Question: I have made a template for an email that I have been working on for my company. The only problem is any time its forwarded from ms office it adds spacing in between the tables in the template. Is there anyway to stop this from happening? Its not there when the email arrives fresh from outlook only when its forwarded. So is there any code I can add to stop this?

'''
<html xmlns="http://www.w3.org/1999/xhtml">
<head>
<meta content="text/html; charset=utf-8" http-equiv="Content-Type" />
<title>Email Template Version 3</title>
<style type="text/css">
/* Base Table Resets */
body { margin: 0; padding: 0; -webkit-text-size-adjust: none; -ms-text-size-adjust: none; }
table { border-spacing: 0; }
table td { border-collapse: collapse; }
</style>
</head>
<body>
<!-- Main Email Setting (Background Color) -->
<table cellpadding="0" cellspacing="0" class="background" style="background-color: #CCCCCC; background-repeat: repeat-x" width="100%">
<tr>
<td align="center" valign="top">
<!-- Super Top Header -->
<table cellpadding="0" cellspacing="0" width="650">
<tr>
<td align="left" height="30" width="325"><span style="font-size: 12px; font-weight: normal; color: rgb(122, 122, 122); font-family: Helvetica,Arial,sans-serif; text-decoration: none;">July 31st, 2013</span></td>
<td align="right" height="30" width="325"><span style="font-size: 12px; color: rgb(122, 122, 122); font-family: Helvetica,Arial,sans-serif;">Having trouble viewing this email? <a href="#" style="color: #0075AA; text-decoration: none;">Click Here!</a></span></td>
</tr>
</table><!-- /Super Top Header -->
<!-- Header -->
<table cellpadding="0" cellspacing="0" style="background-color: #FFFFFF" width="650">
<tr>
<!-- Left Corner -->
<td width="15"><img alt="Left Corner" border="0" height="110" src="http://partspro.com/email/img/corners/tlcorner.gif" width="15" /></td>
<td align="left" valign="middle" width="620">
<table cellpadding="0" cellspacing="0" width="620">
<tr>
<!-- Parts Pro Logo -->
<td width="184">
<a href="http://www.partspro.com"><img alt="Parts Pro Logo" border="0" height="76" src="http://partspro.com/email/img/logos/partspro.gif" width="184" /></a>
</td>
<td width="3">&nbsp;</td>
<!-- Newswire Logo -->
<td width="345"><img alt="Parts Pro Newswire" border="0" height="76" src="http://partspro.com/email/img/logos/newswire.gif" width="345" /></td>
<td width="3">&nbsp;</td>
<td>
<!-- Social Media Top Icons -->
<table border="0" style="padding-left: 1px;" width="83">
<tr>
<!-- Facebook -->
<td>
<a href="https://www.facebook.com/PartsProCenters" target="_blank"><img alt="Facebook" border="0" height="37" src="http://partspro.com/email/img/icons/facebook.gif" width="39" /></a>
</td>
<!-- Linked In -->
<td>
<a href="http://www.linkedin.com/groups/Parts-Pro-Performance-Centers-<PHONE>" target="_blank"><img alt="LinkedIn" border="0" height="37" src="http://partspro.com/email/img/icons/linkedin.gif" width="39" /></a>
</td>
</tr>
<tr>
<!-- Twitter -->
<td>
<a href="https://twitter.com/PartsProPerform" target="_blank"><img alt="Twitter" border="0" height="37" src="http://partspro.com/email/img/icons/twitter.gif" width="39" /></a>
</td>
<!-- Youtube -->
<td>
<a href="http://www.youtube.com/user/PartsProCenters" target="_blank"><img alt="YouTube" border="0" height="37" src="http://partspro.com/email/img/icons/youtube.gif" width="39" /></a>
</td>
</tr>
</table><!-- /Social Media Top Icons -->
</td>
</tr>
</table>
</td>
<!-- Right Corner -->
<td width="15"><img alt="Right Corner" border="0" height="110" src="http://partspro.com/email/img/corners/trcorner.gif" width="15" /></td>
</tr>
</table><!-- /Header -->
<!-- Featured Image Table -->
<table cellpadding="0" cellspacing="0" style="background-color: #FFFFFF; padding: 0 15px;" width="620">
<tr>
<!-- Featured Image for the Email -->
<td align="center"><img alt="Featured Image" height="200" src="http://partspro.com/email/img/headers/header.png" width="620" /></td>
</tr>
</table><!-- /Featured Image Table -->
<!-- Main Body Table -->
<table cellpadding="0" cellspacing="0" style="background-color: #FFFFFF;" width="650">
<tr>
<!-- Feature 1 -->
<td style="font-size: 12px; color: rgb(122, 122, 122); line-height: 150%; font-family: trebuchet ms; padding: 15px;" valign="top" width="420">
<table border="0" cellpadding="0" cellspacing="0" width="420">
<tr>
<!-- Feature 1 Image -->
<td>
<img alt="News Feature 1" border="0" height="260" src="http://partspro.com/email/img/features/feature1.png" width="420" /><br /><br />
</td>
</tr>
<tr>
<!-- Feature 1 Header -->
<td height="25" valign="top"><span style="font-family: Helvetica, Arial, sans-serif; font-size: 18px; color: rgb(51, 51, 60)">Celebrate 75 Years of Edelbrock!</span></td>
</tr>
<tr>
<!-- Feature 1 Text -->
<td><span style="font-size: 12px; color: rgb(122, 122, 122); font-family: Helvetica,Arial,sans-serif;">Commemorate Edelbrock's 75th Anniversary in style with these limited edition accessories. The unique air cleaner and valve covers are made of die-cast aluminum, which is then polished to a mirror-like finish and complimented with black anodized aluminum inserts that feature a laser etched design. Want a closer look? Click the link below!</span></td>
</tr>
<tr>
<!-- Feature 1 Button -->
<td align="right">
<a href="#"><img alt="Read More" border="0" height="32" src="http://partspro.com/email/img/buttons/readmore.gif" width="116" /></a>
</td>
</tr>
</table><!-- Feature 2 -->
<table border="0" cellpadding="0" cellspacing="0" width="420">
<tr>
<!-- Feature 2 (Image) -->
<td><br />
<img alt="News Feature 2" border="0" height="260" src="http://partspro.com/email/img/features/feature2.png" width="420" /><br /><br />
</td>
</tr>
<tr>
<!-- Feature 2 Header -->
<td height="25" valign="top"><span style="font-family: Helvetica, Arial, sans-serif; font-size: 18px; color: rgb(51, 51, 60)">New Intake for 2012-13 Camaro!</span></td>
</tr>
<tr>
<!-- Feature 2 Text -->
<td><span style="font-size: 12px; color: rgb(122, 122, 122); font-family: Helvetica,Arial,sans-serif;">Airaid's new MXP-Series Cold Air Intake system ups the ante for the 2012-13 V6 Camaro with an additional 14 horsepower and 13 lb-ft of torque, with no aftermarket tuning required! Did we also mention the intake is made in the USA and backed by Airaid's "No Hassle" warranty? Well, it is. So what are you waiting for. Get your order in today! Want some more information? Click the link below!</span></td>
</tr>
<tr>
<!-- Feature 2 Button -->
<td align="right" width=" 5px">
<a href="#"><img alt="Read More" border="0" height="32" src="http://partspro.com/email/img/buttons/readmore.gif" width="116" /></a>
</td>
</tr>
</table>
</td>
<!-- Line Seperator Down the Right Side -->
<td valign="middle" width="1"><img alt="Divider" height="857" src="http://partspro.com/email/img/seperator.gif" width="1" /></td>
<!-- Right Side Bar -->
<td style="font-size: 12px; color: rgb(122, 122, 122); line-height: 150%; font-family: trebuchet ms; padding: 14px;" valign="top" width="169">
<table cellpadding="0" cellspacing="0" width="169">
<tr>
<!-- Right Side Bar Text 1 -->
<td width="169">
<!-- Join the Team -->
<span style="font-size: 12px; color: rgb(122, 122, 122); font-family: Helvetica,Arial,sans-serif;"><strong>Join the Team!</strong><br />
If you are a local Performance Automotive Aftermarket retailer, you should take a look at all the marketing programs that we have developed to help you sell more products.<br /><br />
<!-- Visit our Site -->
Visit our site at:&nbsp;<br />
<a href="http://www.partspro.com" style="color: #0075AA; text-decoration:none;">www.partspro.com</a> and give us a call.<br /><br />
<!-- Contact -->
A professional account representative is ready to help!<br />
<strong>Phone:</strong>&nbsp;<PHONE><br />
<strong>Email:</strong> <a href="mailto:jerrys@partspro.com?subject=About%20the%20Parts%20Pro%20NewsWire" style="color:#0075AA; text-decoration:none;">jerrys@partspro.com</a><br /><br /><br />
<!-- What of the Week -->
<img alt="What of the Week?!" border="0" height="92" src="http://partspro.com/email/img/whatoftheweek/whatoftheweek-logo.gif" style="padding: 0;" width="170" /> Right before this, he clothslined the guy at the drive-thru at Wendy's....<br />
<a href="http://www.youtube.com/watch?v=DpgrTyrBvlA"><img alt="What?! Of the Week Youtube Image" src="http://partspro.com/email/img/whatoftheweek/whatoftheweek.gif" style="padding: 10px 0 0 0;" /></a><br /><br />
<!-- What of the Week (Image & Link) -->
<a href="http://www.youtube.com/watch?v=DpgrTyrBvlA"><img alt="Watch It!" border="0" height="32" src="http://partspro.com/email/img/buttons/watch.gif" style="padding: 0;" width="170" /></a>
<!-- Ad Space (Image & Link) -->
<a href="http://www.totaltruckcenters.com"><img alt="Total Truck Centers" border="0" height="170" src="http://partspro.com/email/img/banners/extraspace.gif" style="padding: 0;" width="170" /></a></span></td>
</tr>
</table>
</td>
</tr>
</table><!-- /Main Body Table -->
<!-- Gallary of 6 Table -->
<table cellpadding="15" cellspacing="0" style="background-color: #FFFFFF" width="650">
<tr>
<td align="center">
<table cellpadding="0" cellspacing="0" width="610"></table>
<table border="0" cellpadding="0" cellspacing="0" width="610">
<tr>
<!-- Minifeature 1 Image -->
<td style="font-size: 12px; color: rgb(122, 122, 122)" width="200">
<a href="#"><img alt="Mini Featured 1" border="0" height="200" src="http://partspro.com/email/img/minifeatures/minifeatures1.gif" width="200" /></a>
</td>
<td style="font-size: 12px; color: rgb(122, 122, 122)" width="5">&nbsp;</td>
<!-- Minifeature 2 Image -->
<td style="font-size: 12px; color: rgb(122, 122, 122)" width="200">
<a href="#"><img alt="Mini Featured 2" border="0" height="200" src="http://partspro.com/email/img/minifeatures/minifeatures2.gif" width="200" /></a>
</td>
<td style="font-size: 12px; color: rgb(122, 122, 122)" width="5">&nbsp;</td>
<!-- Minifeature 3 Image -->
<td style="font-size: 12px; color: rgb(122, 122, 122)" width="200">
<a href="#"><img alt="Mini Featured 3" border="0" height="200" src="http://partspro.com/email/img/minifeatures/minifeatures3.gif" width="200" /></a>
</td>
</tr>
<!-- Minifeature 1-3 Headings -->
<tr>
<td align="center" style="font-size: 14px; color: rgb(122, 122, 122); font-family: Helvetica,Arial,sans-serif;"><strong>K&amp;N AirFilter</strong></td>
<td>&nbsp;</td>
<td align="center" style="font-size: 14px; color: rgb(122, 122, 122); font-family: Helvetica,Arial,sans-serif;"><strong>K&amp;N AirFilter</strong></td>
<td>&nbsp;</td>
<td align="center" style="font-size: 14px; color: rgb(122, 122, 122); font-family: Helvetica,Arial,sans-serif;"><strong>K&amp;N AirFilter</strong></td>
</tr>
<!-- Minifeature 1-3 Spacing -->
<tr>
<td>&nbsp;</td>
<td>&nbsp;</td>
<td>&nbsp;</td>
<td>&nbsp;</td>
<td>&nbsp;</td>
</tr>
<tr>
<!-- Minifeature 4 Image -->
<td style="font-size: 12px; color: rgb(122, 122, 122)" width="200">
<a href="#"><img alt="Mini Featured 4" border="0" height="200" src="http://partspro.com/email/img/minifeatures/minifeatures4.gif" width="200" /></a>
</td>
<td style="font-size: 12px; color: rgb(122, 122, 122)" width="5">&nbsp;</td>
<!-- Minifeature 5 Image -->
<td style="font-size: 12px; color: rgb(122, 122, 122)" width="200">
<a href="#"><img alt="Mini Featured 5" border="0" height="200" src="http://partspro.com/email/img/minifeatures/minifeatures5.gif" width="200" /></a>
</td>
<td style="font-size: 12px; color: rgb(122, 122, 122)" width="5">&nbsp;</td>
<!-- Minifeature 6 Image -->
<td style="font-size: 12px; color: rgb(122, 122, 122)" width="200">
<a href="#"><img alt="Mini Featured 6" border="0" height="200" src="http://partspro.com/email/img/minifeatures/minifeatures6.gif" width="200" /></a>
</td>
</tr>
<!-- Minifeature 4-5 Headings -->
<tr>
<td align="center" style="font-size: 14px; color: rgb(122, 122, 122); font-family: Helvetica,Arial,sans-serif;"><strong>K&amp;N AirFilter</strong></td>
<td>&nbsp;</td>
<td align="center" style="font-size: 14px; color: rgb(122, 122, 122); font-family: Helvetica,Arial,sans-serif;"><strong>K&amp;N AirFilter</strong></td>
<td>&nbsp;</td>
<td align="center" style="font-size: 14px; color: rgb(122, 122, 122); font-family: Helvetica,Arial,sans-serif;"><strong>K&amp;N AirFilter</strong></td>
</tr>
</table>
</td>
</tr>
</table><!-- /Gallary of 6 Table -->
<!-- Rebates Banner Table -->
<table cellpadding="0" cellspacing="0" style="background-color: #FFFFFF" width="650">
<tr>
<!-- Rebates Banner (Image & Link) -->
<td align="center">
<a href="http://partspro.com/cms/rebates/"><img alt="Rebates Banner" height="100" src="http://partspro.com/email/img/banners/rebatesbanner.gif" width="650" /></a>
</td>
</tr>
</table><!-- /Rebates Banner Table -->
<!-- Footer Table -->
<table cellpadding="15" cellspacing="0" style="background-color: #FFFFFF" width="650">
<tr>
<td width="425">
<table border="0" width="420">
<tr>
<!-- AAM Logo -->
<td style="padding-right: 5px;"><img alt="AAM Logo" border="0" height="77" src="http://partspro.com/email/img/logos/aam.gif" width="122" /></td>
<!-- Copyright -->
<td><span style="font-size: 12px; color:rgb(122, 122, 122); font-family: Helvetica,Arial,sans-serif;">Copyright ©️ 2013 AAM Group. All Rights Reserved.<br />
<!-- Address -->
198 Industrial Park Road. Piney Flats, TN 37686</span><br /><br />
<!-- Subscribe, Forward, Unsubscribe -->
<span style="font-size: 12px; color: rgb(000, 000, 000); font-family:Helvetica,Arial,sans-serif;"><a href="#" style="color:#0075AA; text-decoration: none;">Forward</a> l <a href="#" style="color: #0075AA; text-decoration: none;">Subscribe</a> l <a href="#" style="color: #0075AA; text-decoration: none;">Unsubscribe</a></span></td>
</tr>
</table>
</td>
<!-- Social Media Mini Links -->
<td align="right" style="background-color: #FFFFFF" valign="bottom" width="125">
<table cellpadding="5" cellspacing="0" width="155">
<tr>
<!-- Facebook -->
<td align="right" width="170">
<a href="https://www.facebook.com/PartsProCenters" target="_blank"><img alt="Facebook" border="0" height="32" src="http://partspro.com/email/img/icons/facebook.gif" width="32" /></a>
</td>
<!-- LinkedIn -->
<td align="right" width="170">
<a href="http://www.linkedin.com/groups/Parts-Pro-Performance-Centers-<PHONE>" target="_blank"><img alt="LinkedIn" border="0" height="32" src="http://partspro.com/email/img/icons/linkedin.gif" width="32" /></a>
</td>
<!-- Twitter -->
<td align="right" width="170">
<a href="https://twitter.com/PartsProPerform" target="_blank"><img alt="Twitter" border="0" height="32" src="http://partspro.com/email/img/icons/twitter.gif" width="32" /></a>
</td>
<!-- Youtube -->
<td align="right" width="170">
<a href="http://www.youtube.com/user/PartsProCenters" target="_blank"><img alt="YouTube" border="0" height="32" src="http://partspro.com/email/img/icons/youtube.gif" width="32" /></a>
</td>
</tr>
</table>
</td>
</tr>
</table><!-- /Footer Table -->
<!-- Shadow at the bottm -->
<table cellpadding="0" cellspacing="0" style="line-height: 0;" width="650">
<tr height="10">
<td height="10"><img border="0" height="10" src="http://partspro.com/email/img/shadow.png" width="650" /></td>
</tr>
<tr>
<td height="10"></td>
</tr>
</table><!-- /Shadow at the bottm -->
<!-- Who Sent This Email -->
<table cellpadding="0" cellspacing="0" width="650">
<tr>
<td align="center" width="310"><span style="font-size: 12px; color: rgb(122, 122, 122); font-family: Helvetica,Arial,sans-serif;">This email was sent to you from: <a href="mailto:jonathanf@partspro.com" style="color: #3185c4; text-decoration:none;">jonathanf@partspro.com</a></span><br />
<br /></td>
</tr>
</table><!-- /Who Sent This Email -->
</td>
</tr>
</table>
</body>
</html>
'''
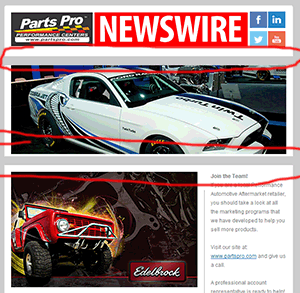
Answer: Sorry but no can do. Email is a tough game to get right in the initial code, and outlook adds a TON of code upon initial reception, which gets passed along during forwarding. Have you tried forwarding another companies' HTML newsletter? I haven't had one go through without breaking all the tables, especially from outlook web app.